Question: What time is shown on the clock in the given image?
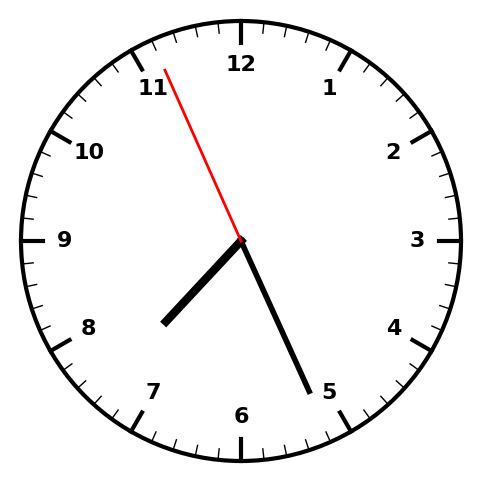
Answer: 07:25:56